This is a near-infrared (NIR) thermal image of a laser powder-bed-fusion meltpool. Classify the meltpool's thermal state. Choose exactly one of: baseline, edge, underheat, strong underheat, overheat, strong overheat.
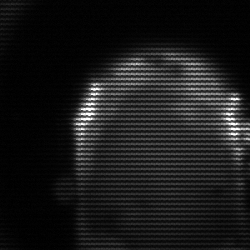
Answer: baseline